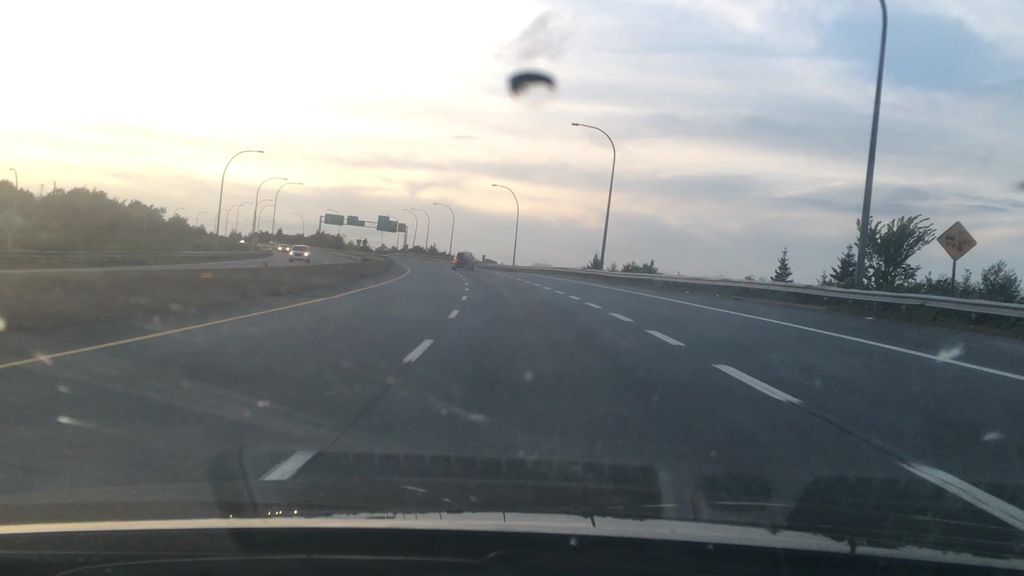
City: halifax